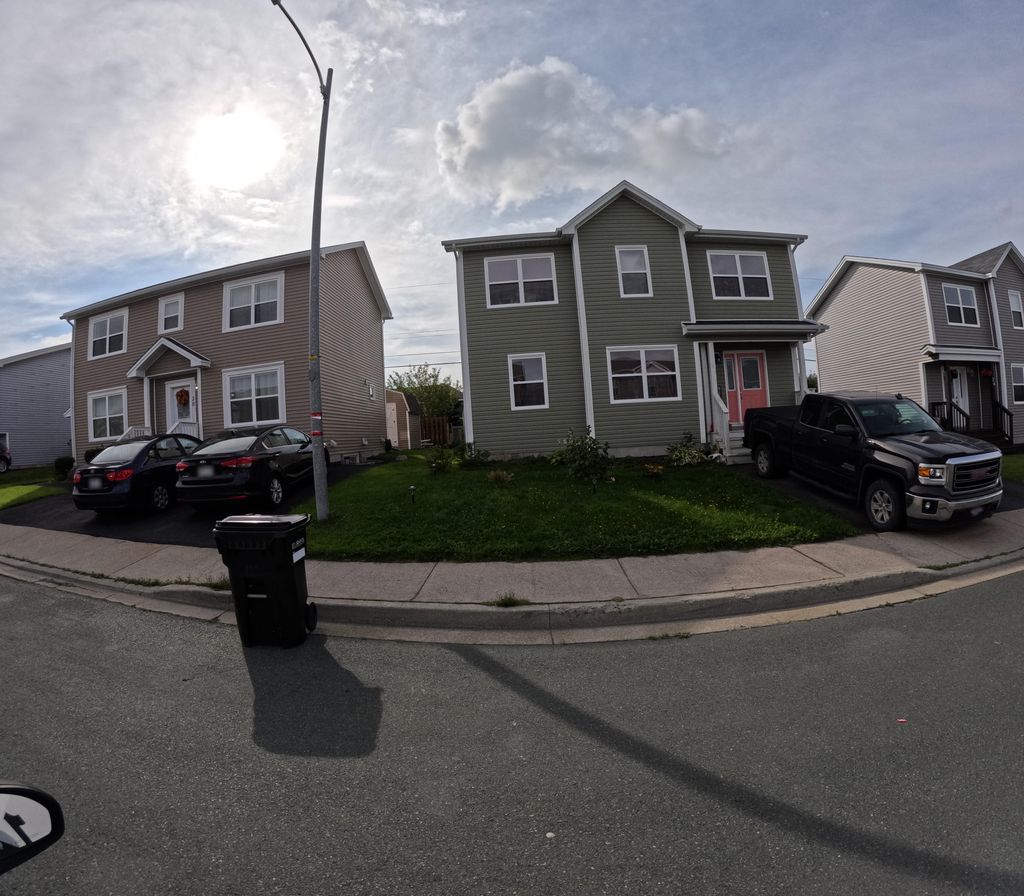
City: st_johns